Question: I want to print some of the sheets of a workbook without the extra pages of cell comments being listed.
Done quite a bit of research but have not worked out how to do it
The sub I am using is the following:
'''
Sub PrintAllButtonEvent(control As IRibbonControl)
Dim theWorksheet As Worksheet
For Each theWorksheet In Sheets
If Left(theWorksheet.Name, 1) <> "_" Then
setPrintSize theWorksheet
UpdateHeader theWorksheet
theWorksheet.PrintOut
End If
Next theWorksheet
End Sub
'''
The PrintOut method does not seem to have an option for suppressing the comments.
I can do it manually by doing the following:
1)File->Print->Page Setup->Sheet
2)Change the Comments drop down to (None) instead of At end of sheet

But I really need to be able to do it from code.
Any ideas? thanks
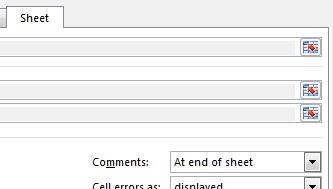
Answer: '''
.PrintComments = False
'''
is the only way to force them off in 2016. 'xlPrintNoComments' doesn't do it and actually keeps turning them back on. Possible Bug?
A pointer for printing options is to record a macro, set everything up how you want and then see what Excel gives you. In this case, it kept giving me 'xlPrintNoComments' which as I just stated above, does NOT work.